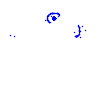
Particle: pion